Interaction volume radius: 10 \u00c5
Interaction volume height: 20 \u00c5
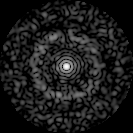
Disorder parameter: 0.8212